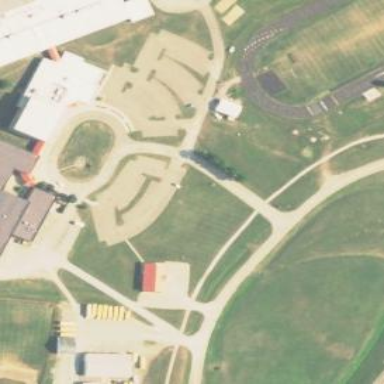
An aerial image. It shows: School.